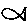
Label: fish